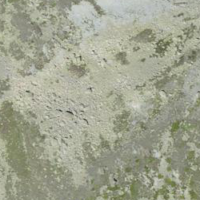
EUNIS habitat code: 48
Species observed at this site:
Primula hirsuta